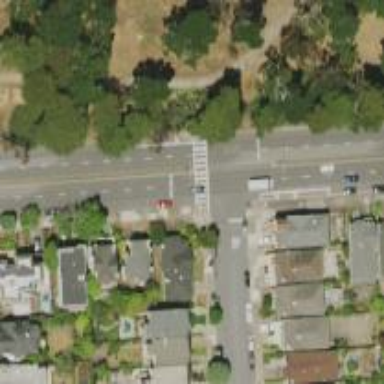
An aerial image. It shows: Marked footway crossing with asphalt surface. There is crossing island present.